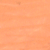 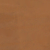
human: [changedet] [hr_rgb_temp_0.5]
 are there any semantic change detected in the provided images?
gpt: There is no difference.